Question: I'm working on a little website using dart.
I have one project for the server, and another for the client app (see picture below)

In the server app I serve the client app from the client project like this
'''
runServer() {
var staticHandler = createStaticHandler(r"C:\Users\Lukasz\dart\linkShepherdClient\web\", defaultDocument: 'linkShepherd.html',serveFilesOutsidePath: true);
var handler = new Cascade()
.add(staticHandler)
.add(routes.handler)
.handler;
io.serve(handler, InternetAddress.LOOPBACK_IP_V4, 8080).then((server) {
print('Listening on port 8080');
}).catchError((error) => print(error));
}
'''
Everything worked fine. But now the changes I do in the client project stopped affecting the site served by the server (a site still loads, just an older version, with slightly different styling, but most importantly also an older .dart script file). When I run the client directly from it's project everything is up to date.
Opening and closing the editor does not help.
Is the dart editor actually creating some sort of cache?
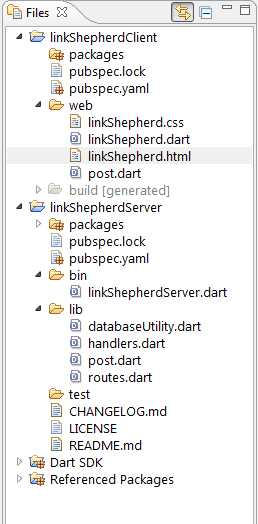
Answer: The cache might be from 'dart:io'. You should probably launch a 'pub serve' instance and redirect to this during development anyway. This way any transformers (Angular, Polymer, ...) are applied as well.
When deployed the server should serve the build output of the client.